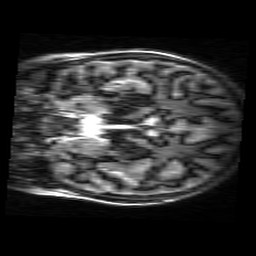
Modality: MP2RAGE
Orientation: coronal
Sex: female
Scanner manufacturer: siemens
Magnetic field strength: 3 T
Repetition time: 5 s
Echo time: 0.00368 s